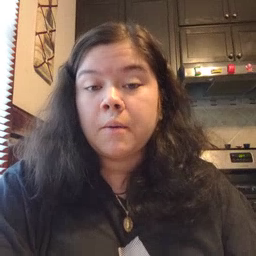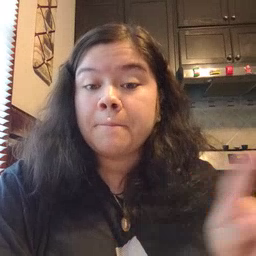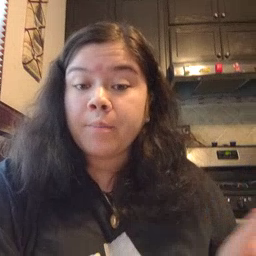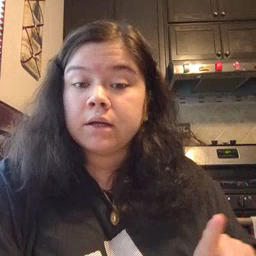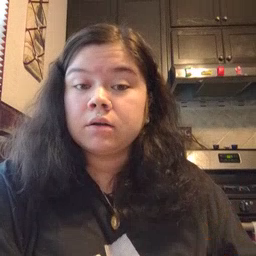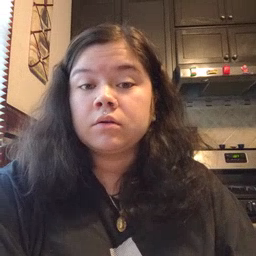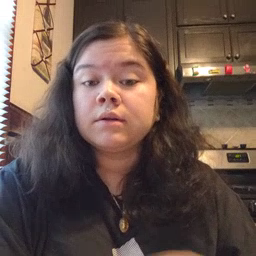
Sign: puppy